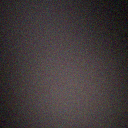
Screen state: off